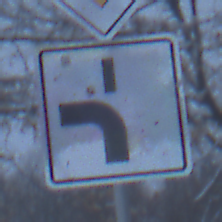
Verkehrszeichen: VerlaufVorfahrtsstrasse5
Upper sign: Vorfahrtsstrasse
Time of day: Midday
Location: Outdoor (Nature)
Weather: Overcast
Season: Winter
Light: Natural